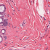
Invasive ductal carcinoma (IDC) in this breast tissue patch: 0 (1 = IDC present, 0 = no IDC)